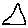
Label: triangle